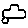
Label: car